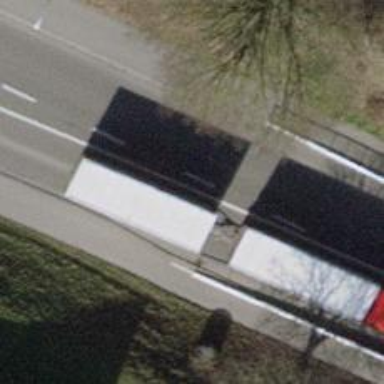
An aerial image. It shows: Primary highway with asphalt surface and cycle track.